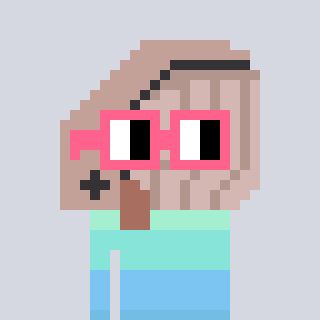
a pixel art character with square pink glasses, a whale-shaped head and a green-colored body on a cool background